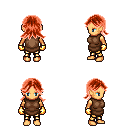
a pixel art fantasy rpg character, female body template, human, tanned skin, brown tunic, gold greaves, red loose hair, gold gloves, four views (front, back, left, right), 2x2 character sprite sheet, small pixel art, hard edges, no anti-aliasing